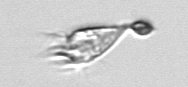
Label: Paratontonia_gracillima